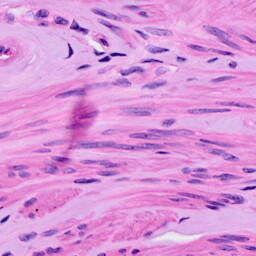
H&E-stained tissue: Ovarian